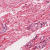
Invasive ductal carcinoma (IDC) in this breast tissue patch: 0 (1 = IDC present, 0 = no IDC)